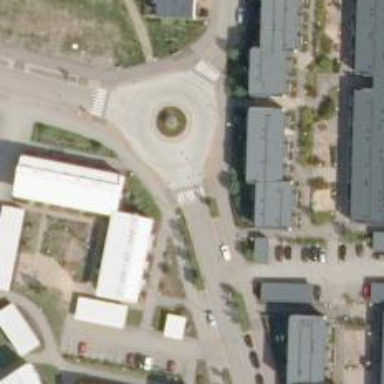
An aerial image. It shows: Asphalt crossing where footway and cycleway intersect.